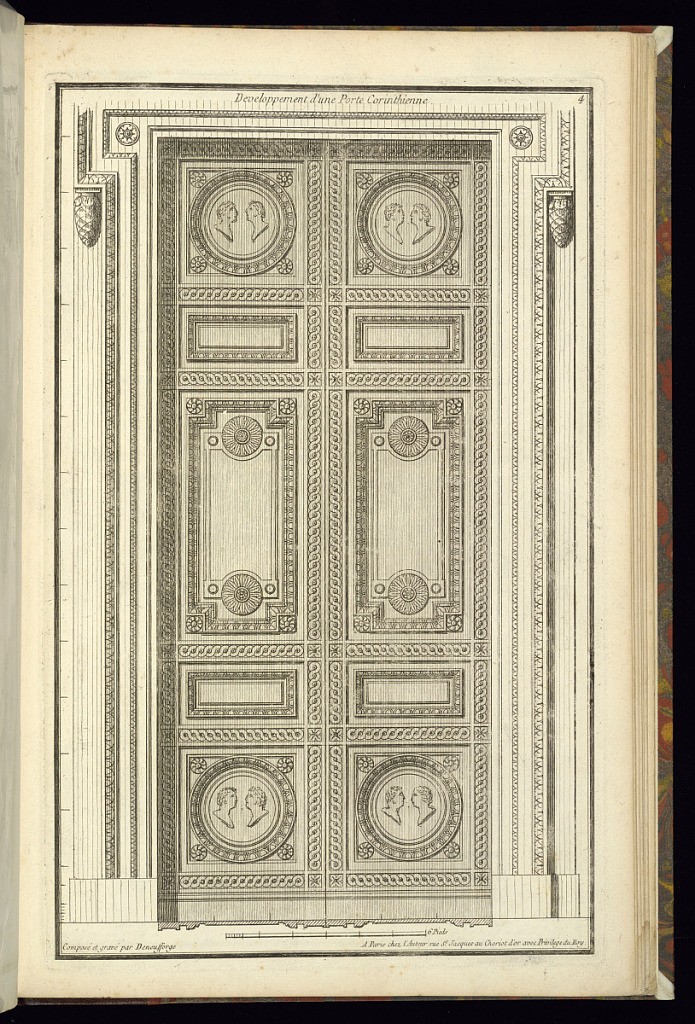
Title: Developpement d'une Porte Corinthienne
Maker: Jean-François de Neufforge, Flemish, 1714–1791
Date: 1768
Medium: Engraving on paper
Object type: Print
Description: Design for a door decorated according to the principles of the Corinthian order, and with guilloche, lamb tongue, pinecones, medallions, and rosettes as ornament. The plate is signed and numbered.